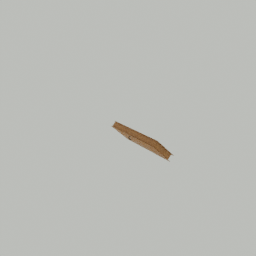
Label: architecture